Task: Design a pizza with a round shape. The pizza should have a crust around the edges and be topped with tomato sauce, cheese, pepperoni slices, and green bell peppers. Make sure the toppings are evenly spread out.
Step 511:
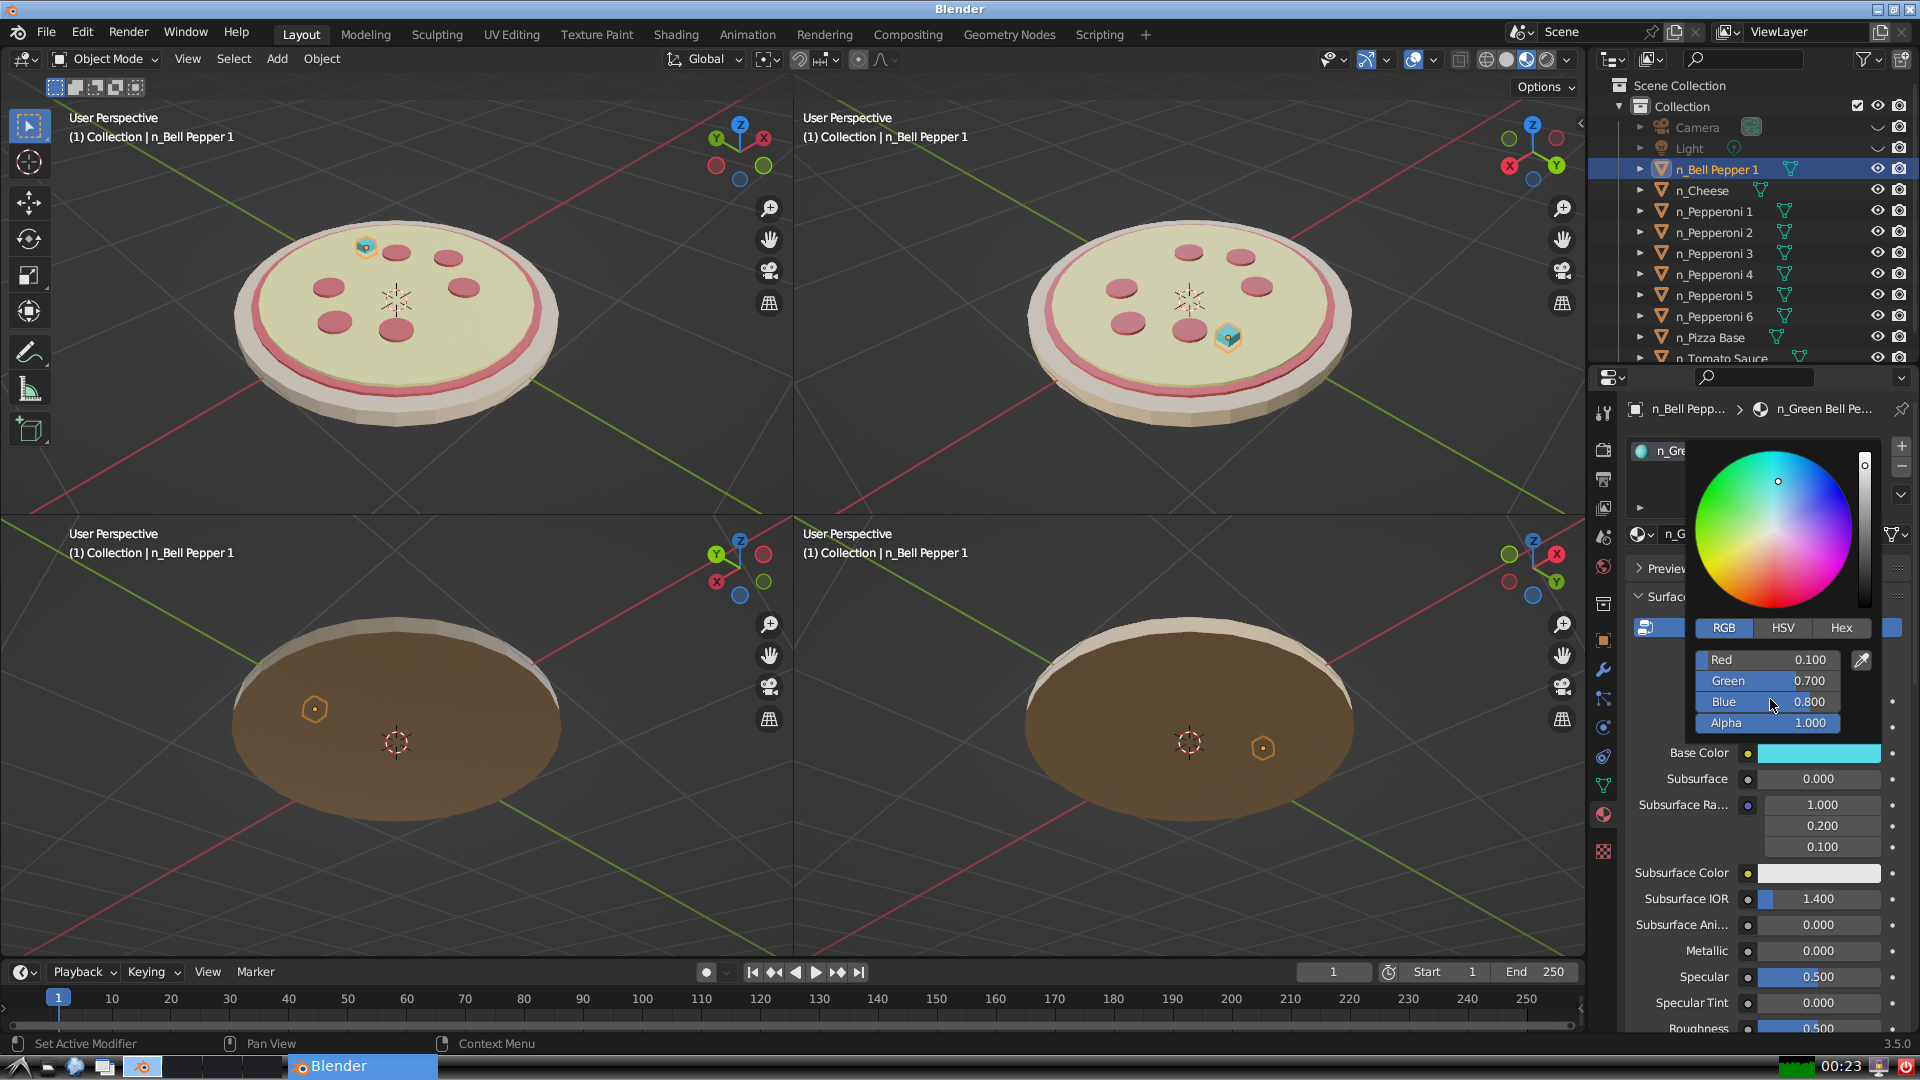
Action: click: no